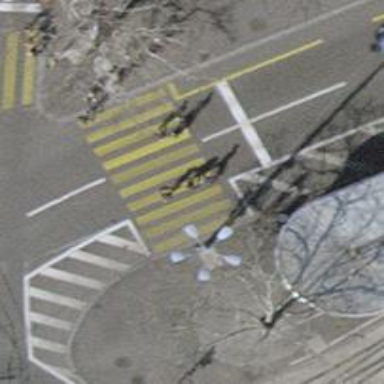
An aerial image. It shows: Road with traffic signals and zebra crossing marked by zebra lines.